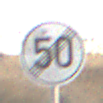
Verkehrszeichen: EndeGeschwindigkeit50
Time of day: SunriseSunset
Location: Outdoor (RoadRail)
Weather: PartlyCloudy
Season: NotSpecified
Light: Natural